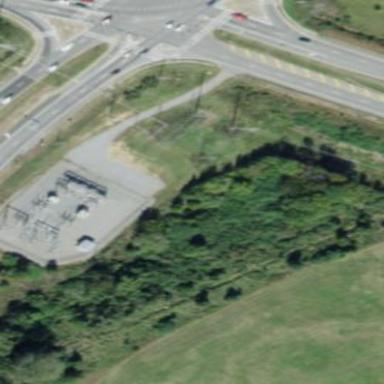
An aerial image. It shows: There is distribution substation enclosed by fence.